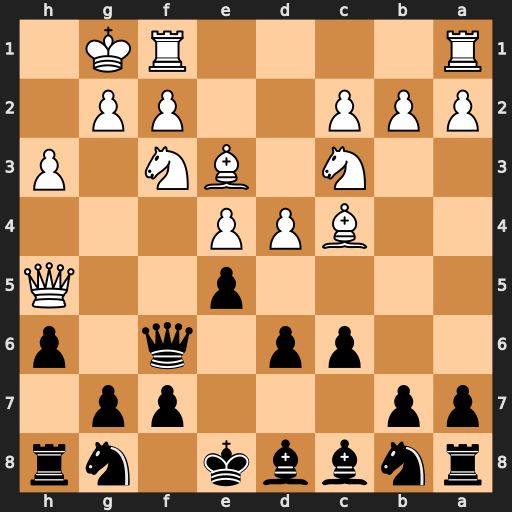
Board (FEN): rnbbk1nr/pp3pp1/2pp1q1p/4p2Q/2BPP3/2N1BN1P/PPP2PP1/R4RK1
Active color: b
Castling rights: kq
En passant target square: -
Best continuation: g6 Qh4 Qxh4